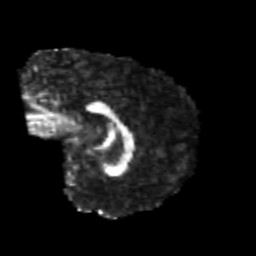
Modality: FA
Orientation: sagittal
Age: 25
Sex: female
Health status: healthy
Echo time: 0.074 s